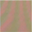
Piece: xx